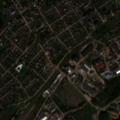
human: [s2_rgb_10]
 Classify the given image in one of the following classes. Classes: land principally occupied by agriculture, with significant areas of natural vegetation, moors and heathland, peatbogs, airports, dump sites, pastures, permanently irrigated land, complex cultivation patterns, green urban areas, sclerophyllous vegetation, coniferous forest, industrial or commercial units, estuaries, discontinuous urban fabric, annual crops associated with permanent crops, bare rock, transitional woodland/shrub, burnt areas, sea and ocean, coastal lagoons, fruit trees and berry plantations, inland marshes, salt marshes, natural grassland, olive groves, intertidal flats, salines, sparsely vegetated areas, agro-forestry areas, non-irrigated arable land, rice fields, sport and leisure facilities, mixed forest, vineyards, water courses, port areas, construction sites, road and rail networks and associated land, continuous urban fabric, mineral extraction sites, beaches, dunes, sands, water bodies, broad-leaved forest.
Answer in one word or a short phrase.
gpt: discontinuous urban fabric, industrial or commercial units, green urban areas